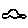
Label: car